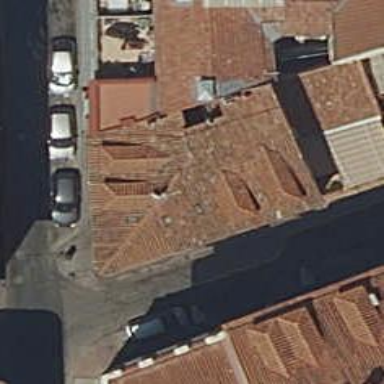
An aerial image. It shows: Bar.